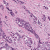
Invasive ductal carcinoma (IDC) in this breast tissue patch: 1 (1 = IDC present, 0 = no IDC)